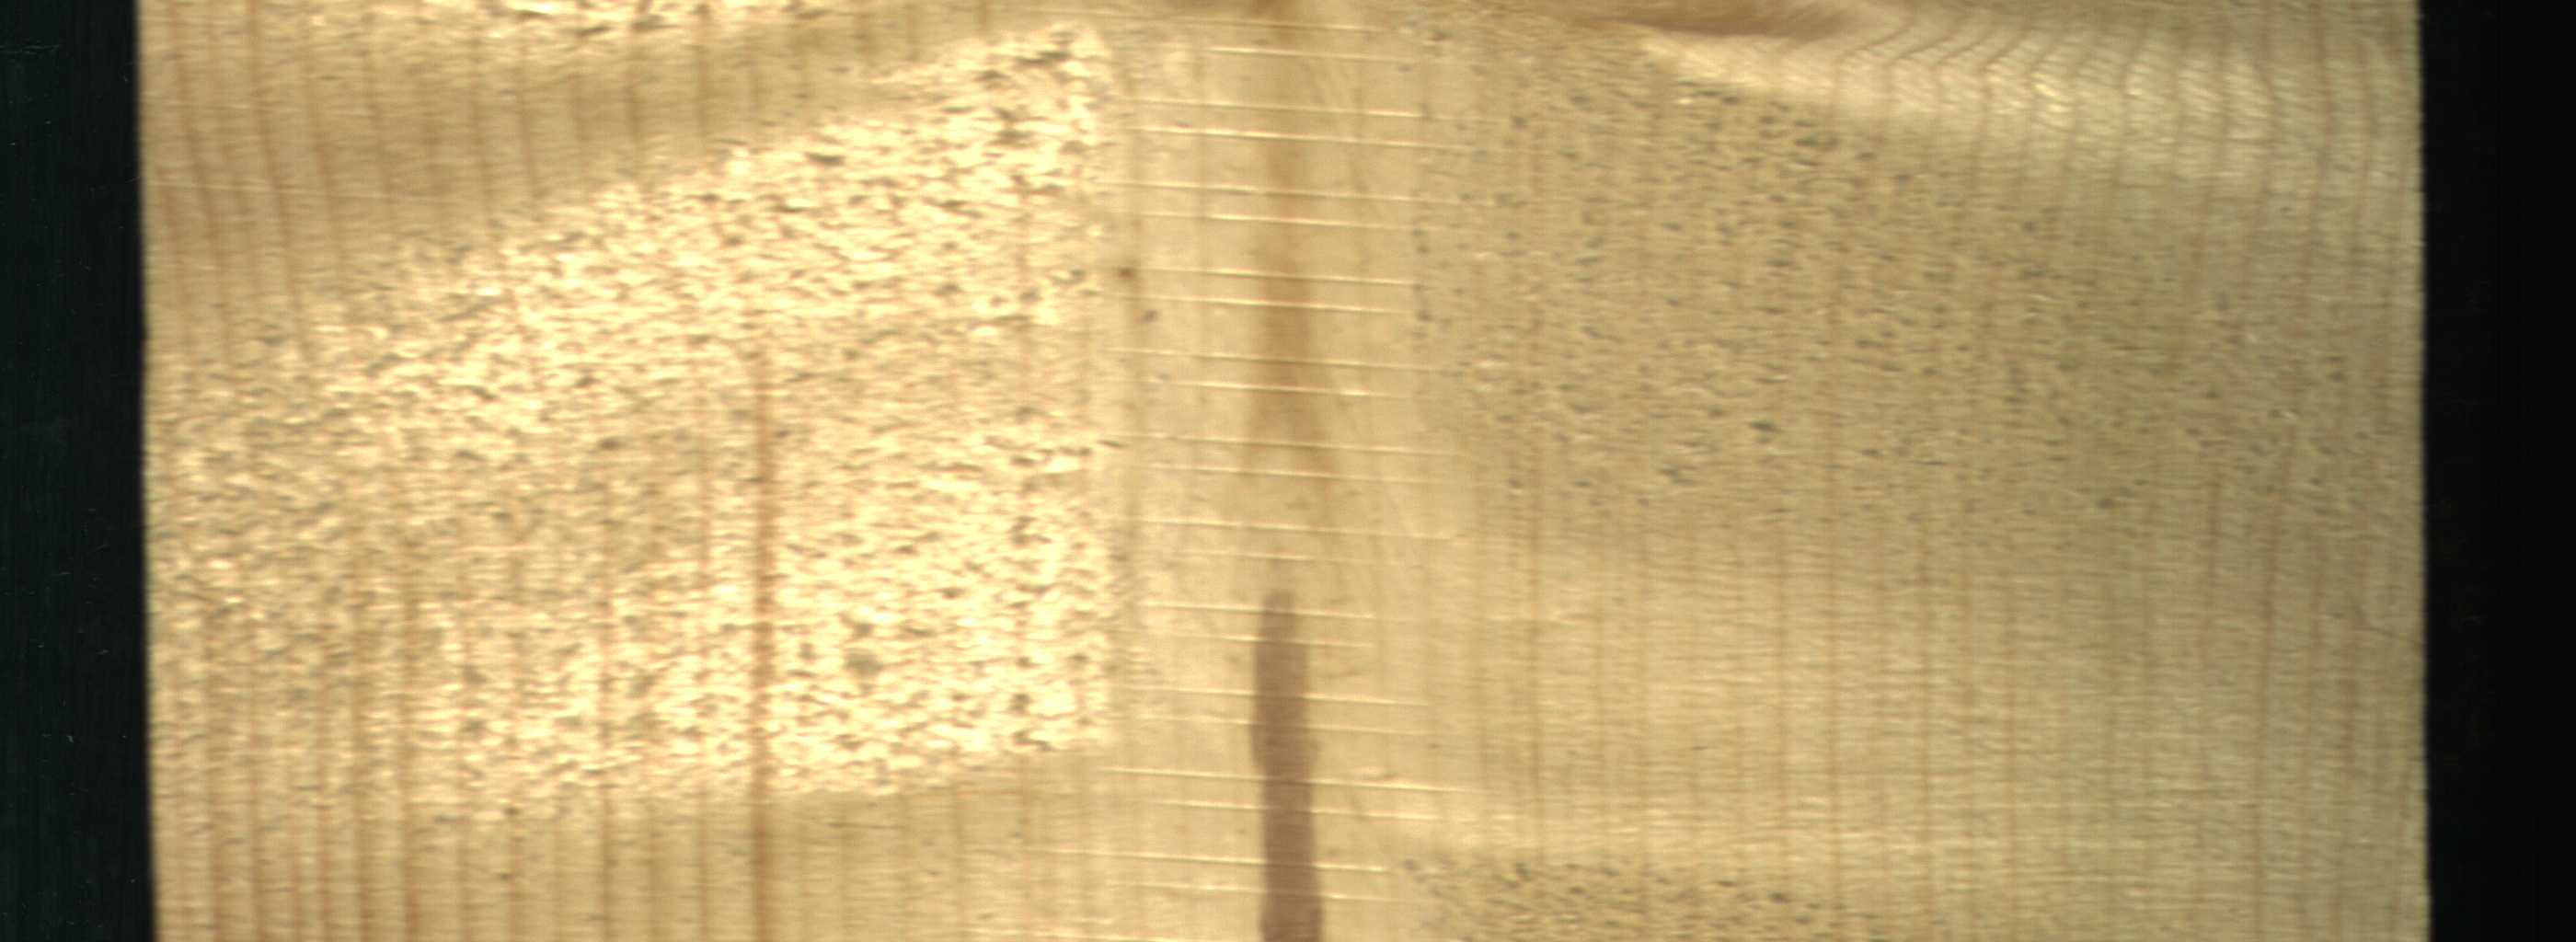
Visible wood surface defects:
Marrow